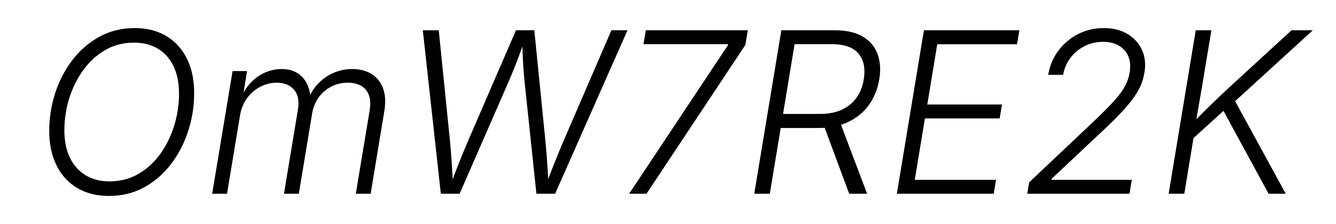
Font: Inter-Italic_Light_Italic